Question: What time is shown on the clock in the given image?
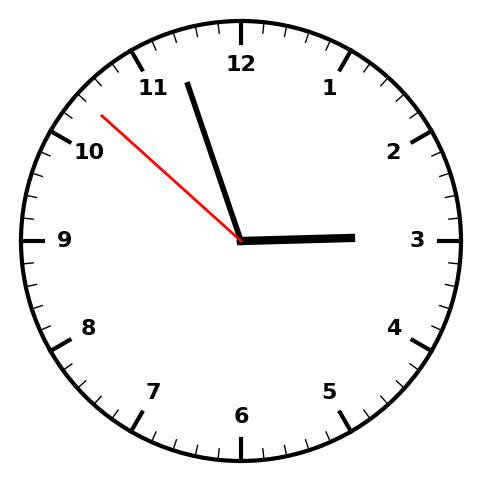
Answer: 02:56:52